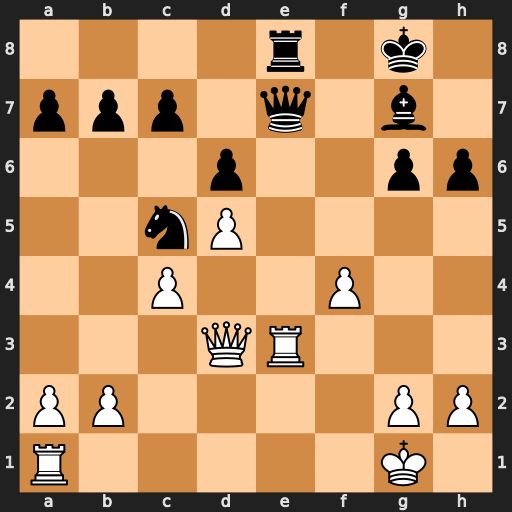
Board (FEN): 4r1k1/ppp1q1b1/3p2pp/2nP4/2P2P2/3QR3/PP4PP/R5K1
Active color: w
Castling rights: -
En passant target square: -
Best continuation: Rxe7 Nxd3 Rxe8+